Question: What I want to do is rather simple but I havent found a straightforward approach thus far:
I have a 3D rectilinear grid with float values (therefore 3 coordinate axes -1D numpy arrays- for the centers of the grid cells and a 3D numpy array with the corresponding shape with a value for each cell center) and I want to interpolate (or you may call it subsample) this entire array to a subsampled array (e.g. size factor of 5) with linear interpolation.
All the approaches I've seen this far involve 2D and then 1D interpolation or VTK tricks which Id rather not use (portability).
Could someone suggest an approach that would be the equivalent of taking 5x5x5 cells at the same time in the 3D array, averaging and returning an array 5times smaller in each direction?
Thank you in advance for any suggestions
Here's what the data looks like, 'd' is a 3D array representing a 3D grid of cells. Each cell has a scalar float value (pressure in my case) and 'x','y' and 'z' are three 1D arrays containing the spatial coordinates of the cells of every cell (see the shapes and how the 'x' array looks like)
'''
In [42]: x.shape
Out[42]: (181L,)
In [43]: y.shape
Out[43]: (181L,)
In [44]: z.shape
Out[44]: (421L,)
In [45]: d.shape
Out[45]: (181L, 181L, 421L)
In [46]: x
Out[46]:
array([-0.410607 , -<PHONE> , -0.37780656, -0.36527296, -0.35475321,
-0.34591168, -0.33846866, -0.33219107, -0.32688467, -<PHONE> ,
...
0.34591168, 0.35475321, 0.36527296, 0.37780656, <PHONE> ,
0.410607 ])
'''
What I want to do is create a 3D array with lets say a shape of 90x90x210 (roughly downsize by a factor of 2) by first subsampling the coordinates from the axes on arrays with the above dimensions and then 'interpolating' the 3D data to that array. Im not sure whether 'interpolating' is the right term though. Downsampling? Averaging?
Here's an 2D slice of the data:
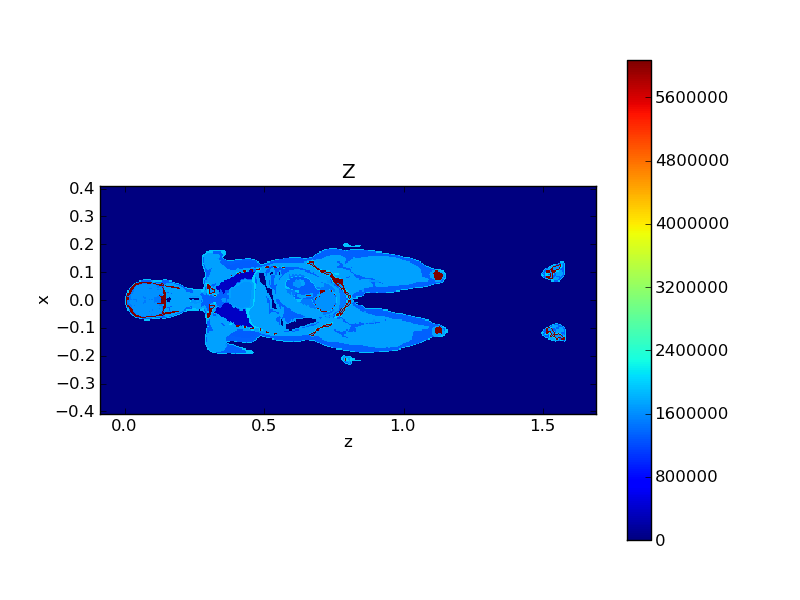
Answer: Here is an example of 3D interpolation on an irregular grid using <URL>.
'''
import numpy as np
import scipy.interpolate as interpolate
import matplotlib.pyplot as plt
def func(x, y, z):
return x ** 2 + y ** 2 + z ** 2
# Nx, Ny, Nz = 181, 181, 421
Nx, Ny, Nz = 18, 18, 42
subsample = 2
Mx, My, Mz = Nx // subsample, Ny // subsample, Nz // subsample
# Define irregularly spaced arrays
x = np.random.random(Nx)
y = np.random.random(Ny)
z = np.random.random(Nz)
# Compute the matrix D of shape (Nx, Ny, Nz).
# D could be experimental data, but here I'll define it using func
# D[i,j,k] is associated with location (x[i], y[j], z[k])
X_irregular, Y_irregular, Z_irregular = (
x[:, None, None], y[None, :, None], z[None, None, :])
D = func(X_irregular, Y_irregular, Z_irregular)
# Create a uniformly spaced grid
xi = np.linspace(x.min(), x.max(), Mx)
yi = np.linspace(y.min(), y.max(), My)
zi = np.linspace(y.min(), y.max(), Mz)
X_uniform, Y_uniform, Z_uniform = (
xi[:, None, None], yi[None, :, None], zi[None, None, :])
# To use griddata, I need 1D-arrays for x, y, z of length
# len(D.ravel()) = Nx*Ny*Nz.
# To do this, I broadcast up my *_irregular arrays to each be
# of shape (Nx, Ny, Nz)
# and then use ravel() to make them 1D-arrays
X_irregular, Y_irregular, Z_irregular = np.broadcast_arrays(
X_irregular, Y_irregular, Z_irregular)
D_interpolated = interpolate.griddata(
(X_irregular.ravel(), Y_irregular.ravel(), Z_irregular.ravel()),
D.ravel(),
(X_uniform, Y_uniform, Z_uniform),
method='linear')
print(D_interpolated.shape)
# (90, 90, 210)
# Make plots
fig, ax = plt.subplots(2)
# Choose a z value in the uniform z-grid
# Let's take the middle value
zindex = Mz // 2
z_crosssection = zi[zindex]
# Plot a cross-section of the raw irregularly spaced data
X_irr, Y_irr = np.meshgrid(sorted(x), sorted(y))
# find the value in the irregular z-grid closest to z_crosssection
z_near_cross = z[(np.abs(z - z_crosssection)).argmin()]
ax[0].contourf(X_irr, Y_irr, func(X_irr, Y_irr, z_near_cross))
ax[0].scatter(X_irr, Y_irr, c='white', s=20)
ax[0].set_title('Cross-section of irregular data')
ax[0].set_xlim(x.min(), x.max())
ax[0].set_ylim(y.min(), y.max())
# Plot a cross-section of the Interpolated uniformly spaced data
X_unif, Y_unif = np.meshgrid(xi, yi)
ax[1].contourf(X_unif, Y_unif, D_interpolated[:, :, zindex])
ax[1].scatter(X_unif, Y_unif, c='white', s=20)
ax[1].set_title('Cross-section of downsampled and interpolated data')
ax[1].set_xlim(x.min(), x.max())
ax[1].set_ylim(y.min(), y.max())
plt.show()
'''